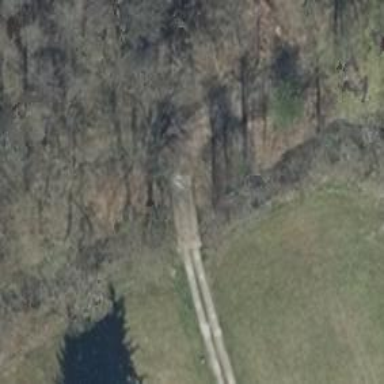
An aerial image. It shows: Track that goes over bridge. The track has grade 3 tracktype.